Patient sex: M
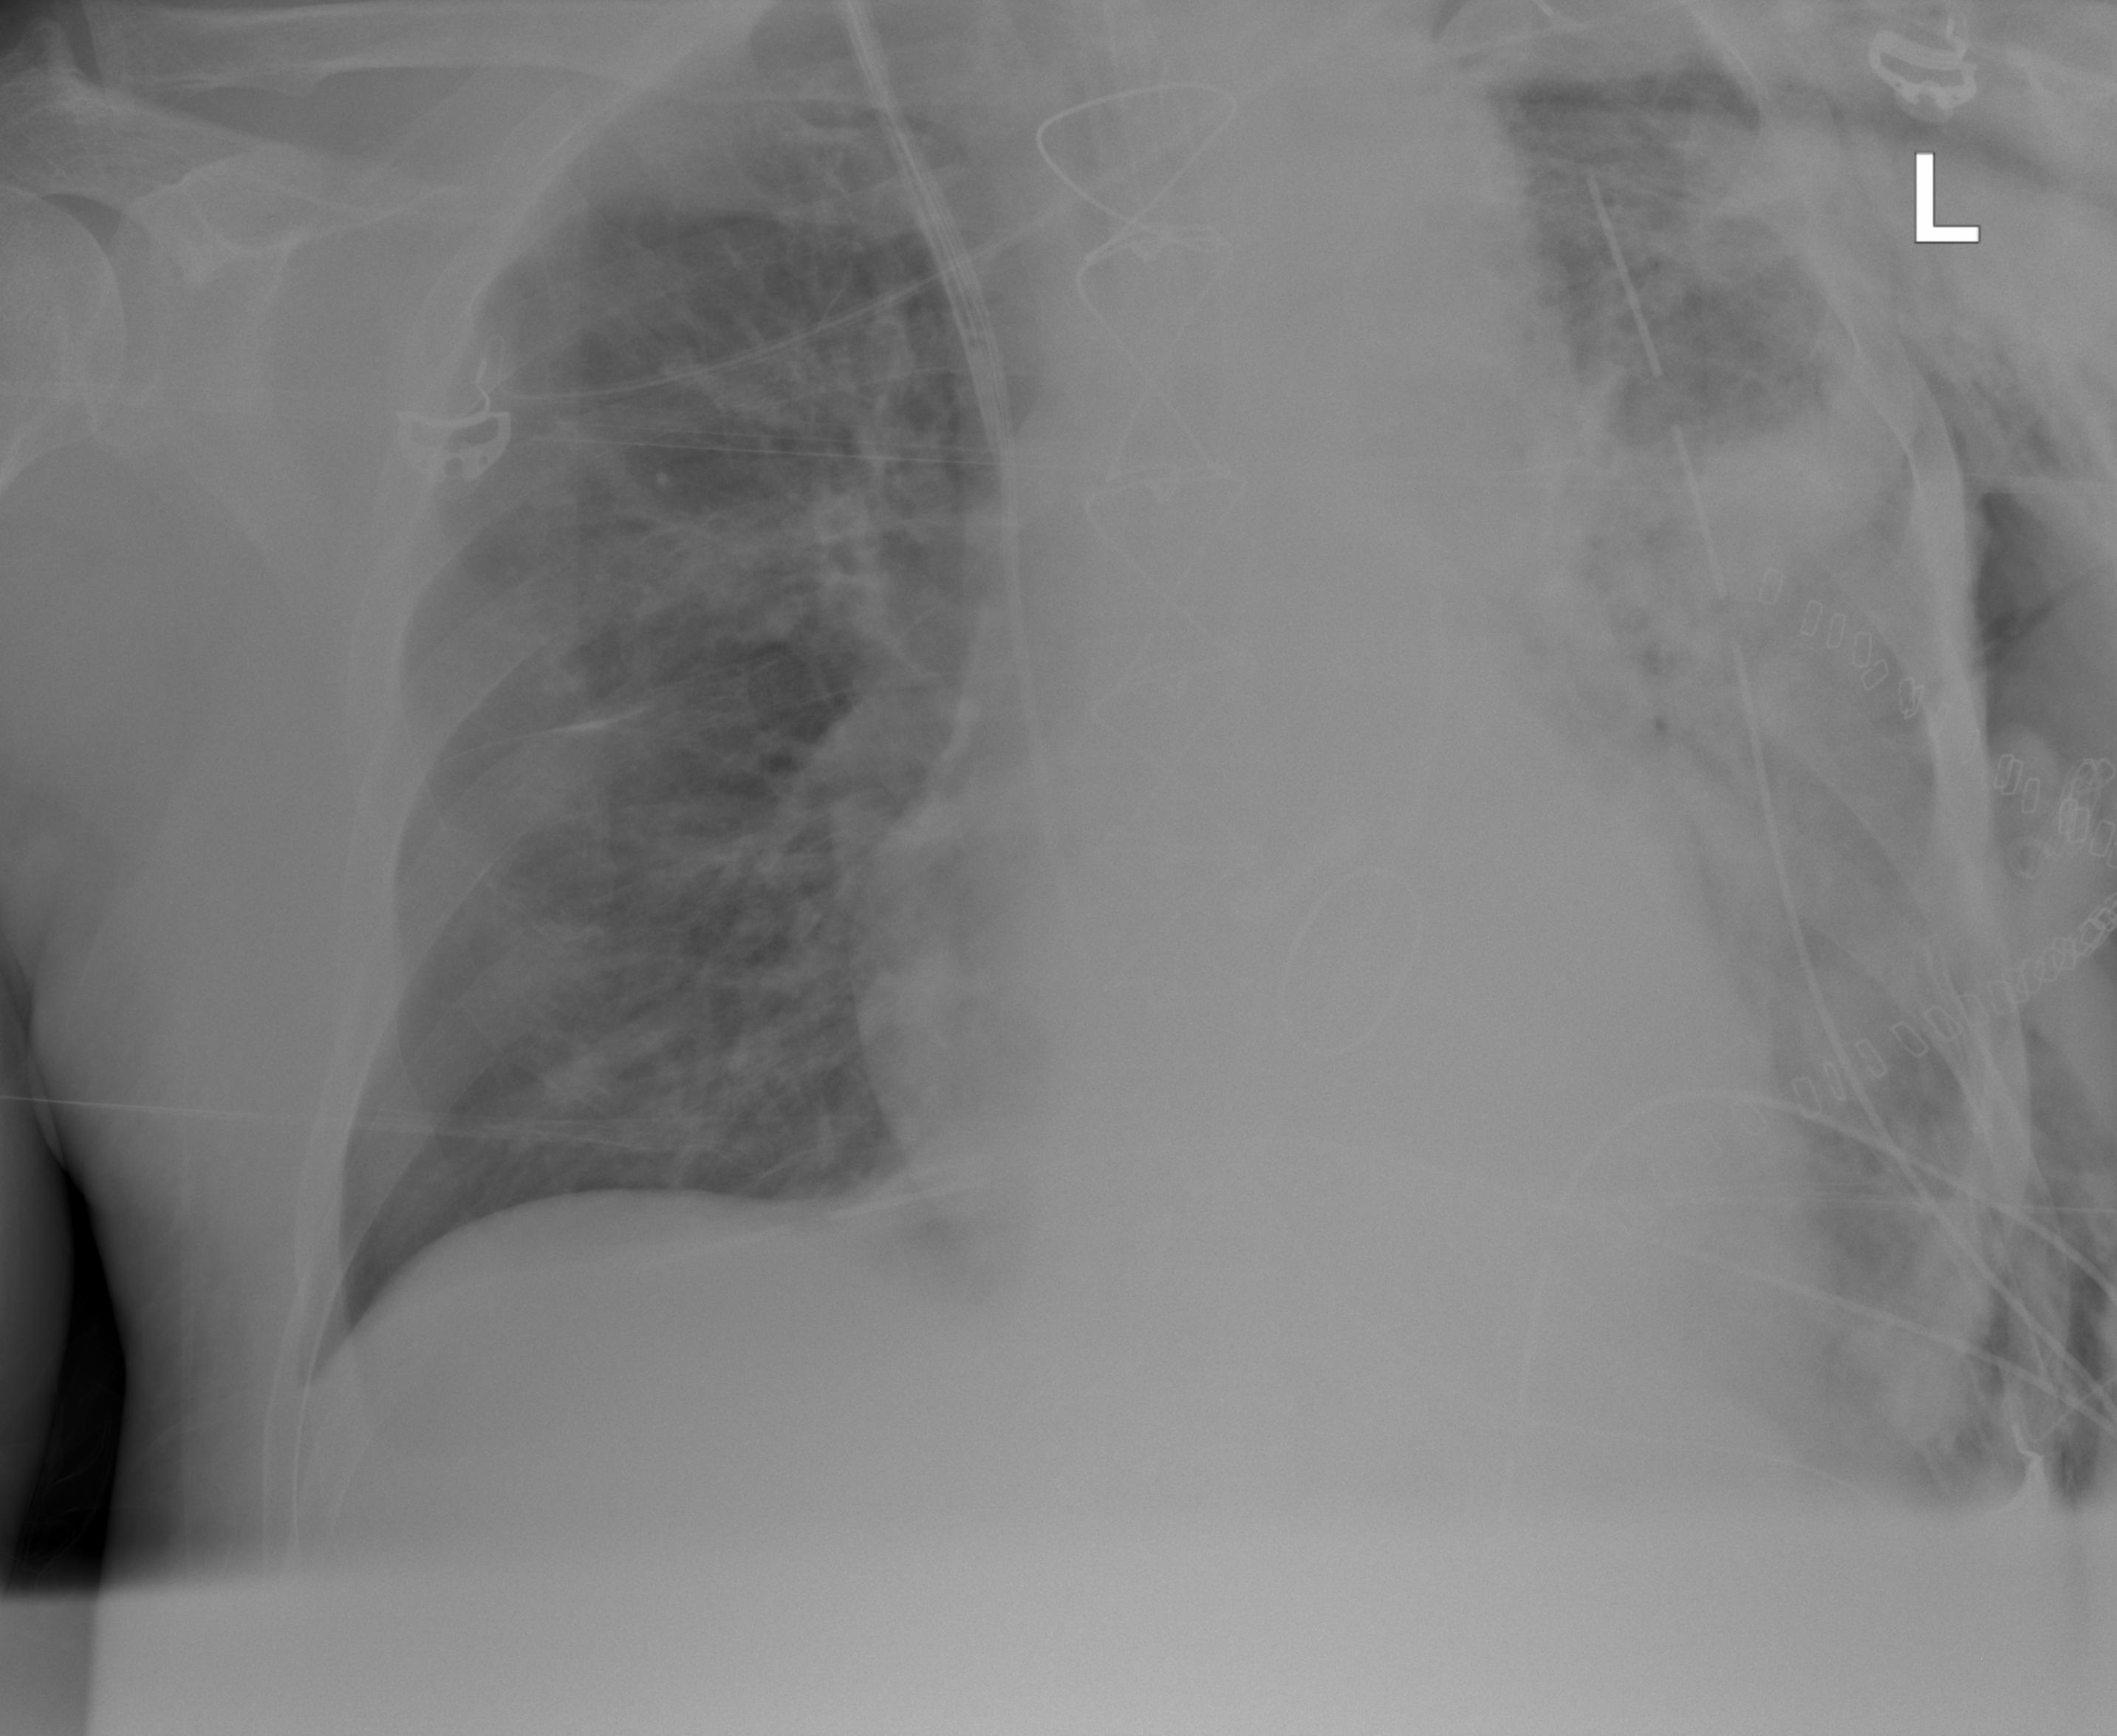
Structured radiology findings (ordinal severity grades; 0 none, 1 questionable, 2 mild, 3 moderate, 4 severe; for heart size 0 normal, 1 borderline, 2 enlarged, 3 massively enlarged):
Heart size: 2
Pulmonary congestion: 0
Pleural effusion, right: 0
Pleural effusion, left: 0
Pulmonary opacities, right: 2
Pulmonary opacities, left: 3
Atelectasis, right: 2
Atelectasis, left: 3